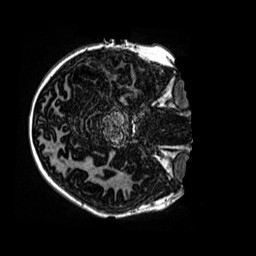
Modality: MP2RAGE
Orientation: axial
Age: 11
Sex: female
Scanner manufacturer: siemens
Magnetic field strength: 3 T
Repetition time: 4 s
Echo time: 0.00299 s